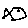
Label: fish